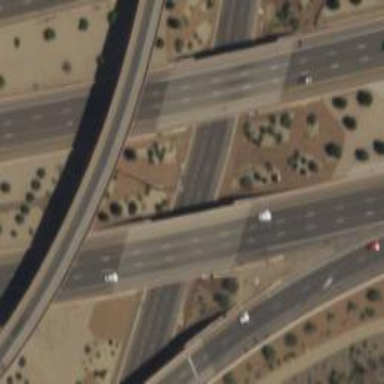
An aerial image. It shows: Motorway bridge.